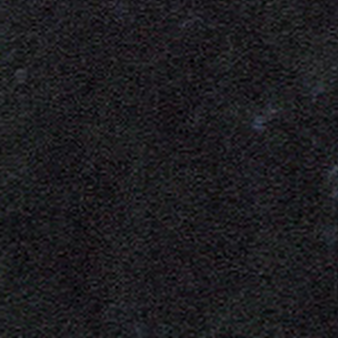
Label: other